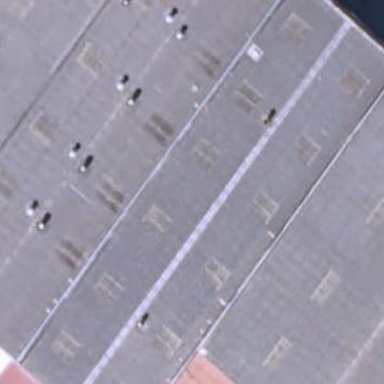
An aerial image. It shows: Industrial building.